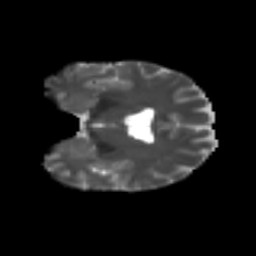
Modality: T2w
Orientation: coronal
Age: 29
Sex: female
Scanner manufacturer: ge
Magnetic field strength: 3 T
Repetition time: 7.8 s
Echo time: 0.0606 s